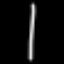
Label: line